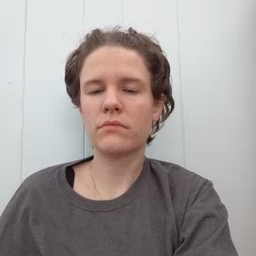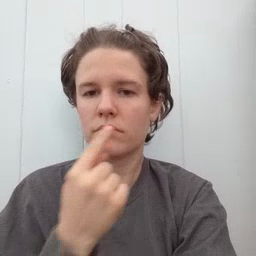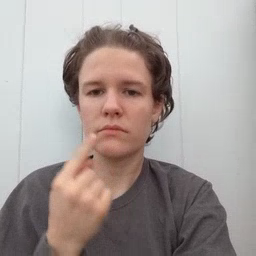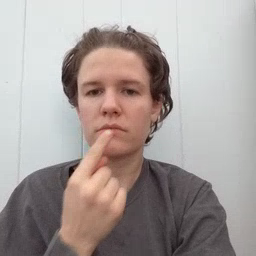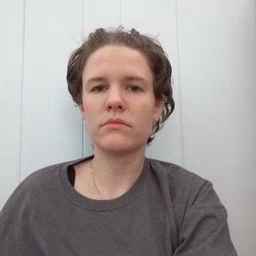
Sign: lips